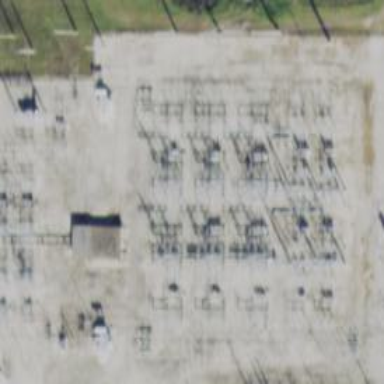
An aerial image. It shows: Switch used for power control.